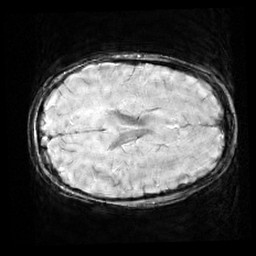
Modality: SWI
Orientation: axial
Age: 10
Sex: male
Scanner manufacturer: siemens
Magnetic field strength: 3 T
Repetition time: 0.027 s
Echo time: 0.02 s